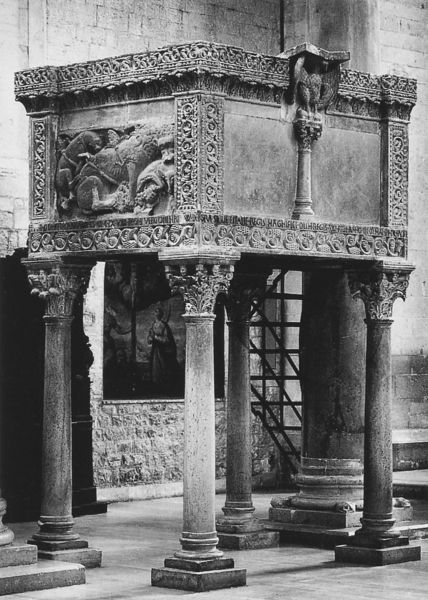
Titel: Kanzel, S. Maria Assunta
Standort: Troia, S. Maria Assunta (EU - I - Campanien)
Schlagwörter: adler, schatten, wolf, marmor, säulen, hund, tier, tiere, muster, ornament, wand, architektur, sockel, stein, bild, brüstung, kirche, innen, relief, mauer, empore, treppe, floral, ornamente, verzierung, stufen, fugen, gerüst, eckig, pult, kapitell, gotisch, kanzel, löwe, basis, korinthisch, schaft, drachen, drachentöter, romanisch, erhöht, karolingisch, sützen